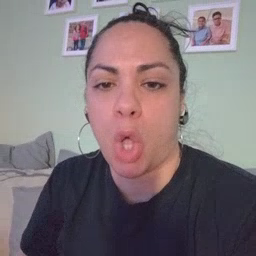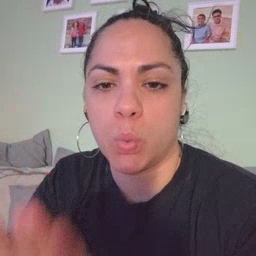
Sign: close